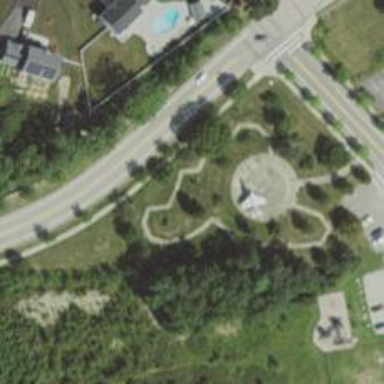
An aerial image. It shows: Memorial site with historic significance.